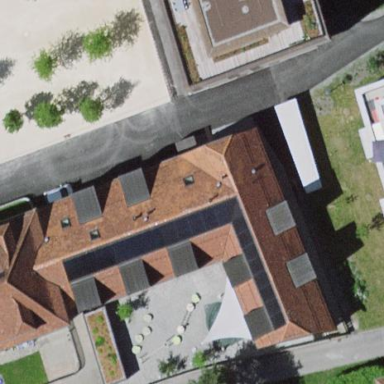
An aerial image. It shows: Kindergarten building.